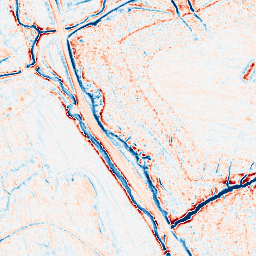
Category: classical
Decomposition family: gaussian
Decomposition parameters: sigma: 2
Upsampling method: cubic_catmull_rom
Upsampling parameters: scale: 4
Upsampling scale: 4